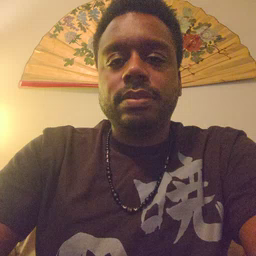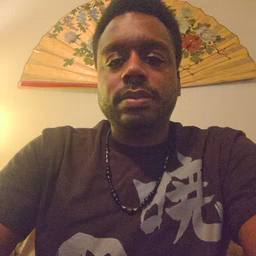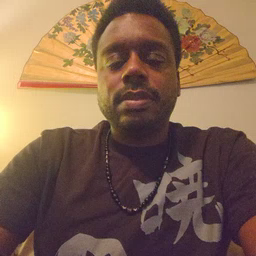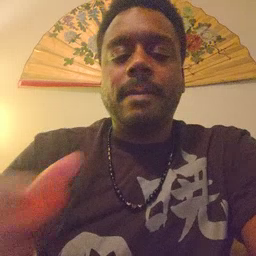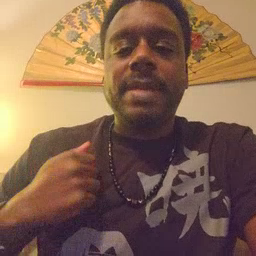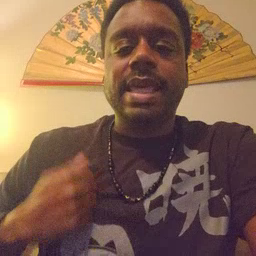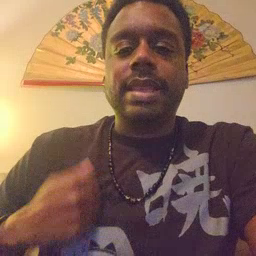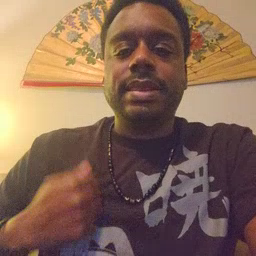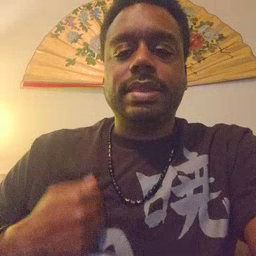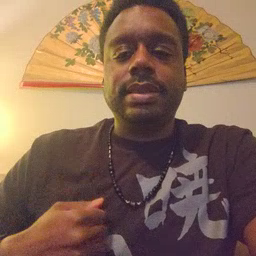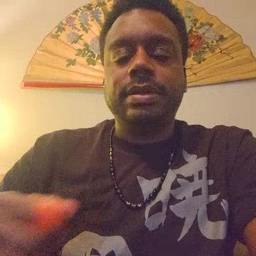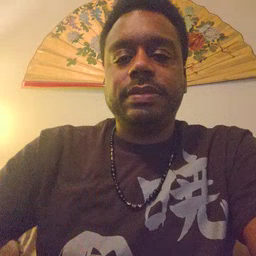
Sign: bath